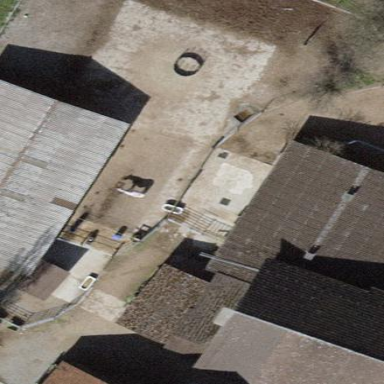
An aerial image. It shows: Farm building.